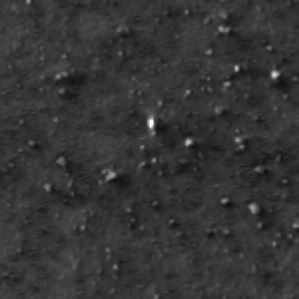
Label: frost